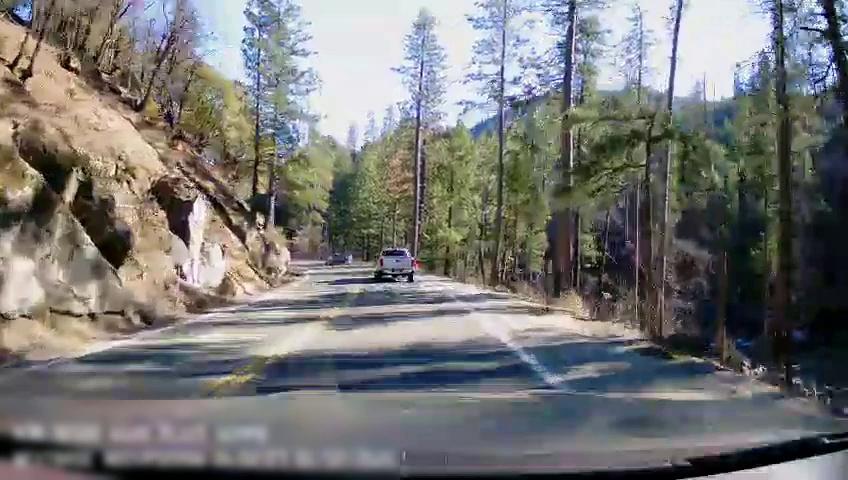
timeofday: Day
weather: Sunny
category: Drivable Space
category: Drivable Space
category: Vehicles | Truck
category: Vehicles | Car
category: Lanes | Opposite Lane
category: Lanes | Current Lane
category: Lanes | Opposite Lane
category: Lanes | Current Lane